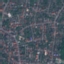
Land use / land cover: Residential